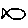
Label: fish